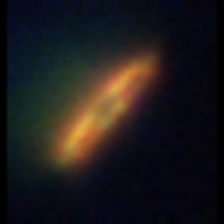
Taxon: Pennate
Group: Diatoms